九年级 · 度量几何学
(本小题8.0分)
某校社会实践小组为了测量花丛中路灯 $A B$ 的高度，在地面上 $D$ 处垂直于地面坚立了高度为 $1.7 \mathrm{~m}$ 的标杆 $C D$, 这时地面上的点 $E$, 标杆的顶端点 $C$, 路灯的顶端点 $A$ 正好在同一直线上, 测得 $E D=3 m$, 将标杆向后平移 $5 m$ 到达点 $G$ 处, 这时地面上的点 $H$, 标杆的顶端点 $F$, 路灯的顶端点 $A$ 正好在同一直线上,这时测得 $G H=5 m$, 请你根据以上数据, 计算花丛中路灯 $A B$ 的高度.


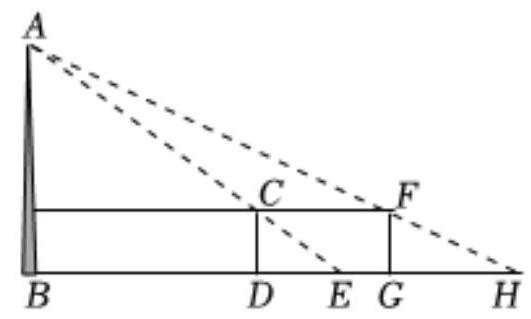
答案: 解：由题意可得： $\because D C / / A B$,

$\therefore \triangle E D C \backsim \triangle E B A$,

$\therefore \frac{D C}{A B}=\frac{E D}{E B}$,

$\because F G / / A B$,

$\therefore \triangle F H G \sim \triangle A H B$,

$\therefore \frac{F G}{A B}=\frac{G H}{B H}$,

$\because D C=F G$,

$\therefore \frac{D E}{B E}=\frac{G H}{B H}$,

$\because E D=3 m, D G=G H=5 \mathrm{~m}$,

$\therefore \frac{3}{3+B D}=\frac{5}{5+5+B D}$,

$\therefore B D=7.5(m)$, 经检验符合题意,

$\because \frac{C D}{A B}=\frac{D E}{B E}$,

$\therefore \frac{1.7}{A B}=\frac{3}{3+7.5}$,

$\therefore A B=5.95(m)$, 经检验符合题意;

答: 花丛中路灯 $A B$ 的高度5.95米.

解析: 易知 $\triangle E D C \sim \triangle E B A, \triangle F H G \sim \triangle A H B$, 可得 $\frac{D C}{A B}=\frac{E D}{E B}, \frac{F G}{A B}=\frac{G H}{B H}$, 因为 $D C=F G$, 推出 $\frac{D E}{B E}=\frac{G H}{B H}$,列出方程求出 $B D$, 由 $\frac{C D}{A B}=\frac{D E}{B E}$, 由此即可解决问题.

本题考查相似三角形的应用, 解题的关键是灵活运用所学知识解决问题, 学会构建方程解决问题, 属于中考常考题型.